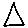
Label: triangle